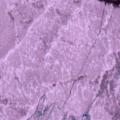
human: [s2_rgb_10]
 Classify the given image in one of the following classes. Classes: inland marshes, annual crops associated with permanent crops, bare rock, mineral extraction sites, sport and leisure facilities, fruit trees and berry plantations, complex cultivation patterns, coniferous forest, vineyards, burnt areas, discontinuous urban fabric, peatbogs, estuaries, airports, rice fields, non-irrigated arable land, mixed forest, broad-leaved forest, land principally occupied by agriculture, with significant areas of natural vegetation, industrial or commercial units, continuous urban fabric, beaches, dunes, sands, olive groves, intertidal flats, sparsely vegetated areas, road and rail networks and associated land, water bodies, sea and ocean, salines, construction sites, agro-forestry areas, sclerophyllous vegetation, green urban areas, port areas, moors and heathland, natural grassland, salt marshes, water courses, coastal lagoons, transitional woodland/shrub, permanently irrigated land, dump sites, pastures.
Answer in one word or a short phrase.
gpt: sea and ocean